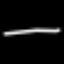
Label: line